Question: The iPhone has this swirling icon, which you can make appear when the Internet is working behind in the background. It's a VERY simple call to turn it on/off.
Does Android have anything like this? How do I call it and how does it work?

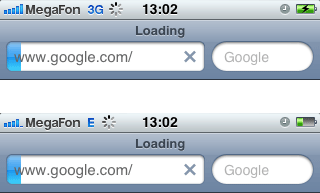
Answer: You should display this in the ActionBar.
The simplest way
'''
requestWindowFeature(Window.FEATURE_INDETERMINATE_PROGRESS);
setProgressBarIndeterminateVisibility(true);
'''
Or using ActionBarSherlock for backwards compatibility
'''
requestWindowFeature(Window.FEATURE_INDETERMINATE_PROGRESS);
setSupportProgressBarIndeterminateVisibility(true);
'''